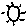
Label: sun